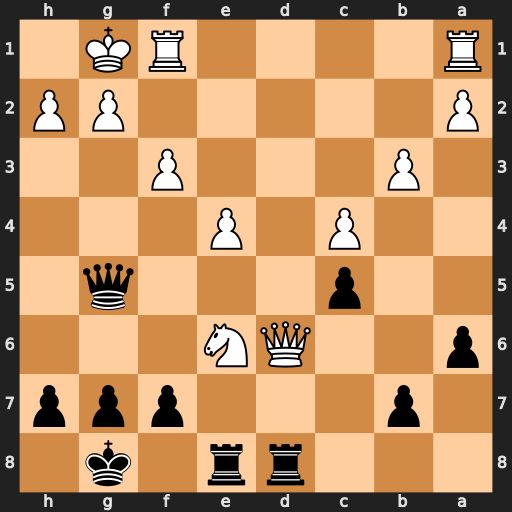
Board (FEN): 3rr1k1/1p3ppp/p2QN3/2p3q1/2P1P3/1P3P2/P5PP/R4RK1
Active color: b
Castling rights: -
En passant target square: -
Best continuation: Qe3+ Kh1 Rxd6